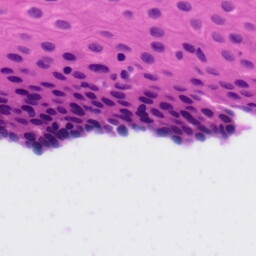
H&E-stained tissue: Tonsil